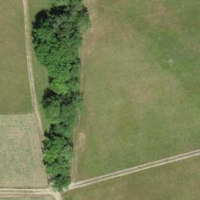
EUNIS habitat code: 52
Species observed at this site:
Euphorbia cyparissias